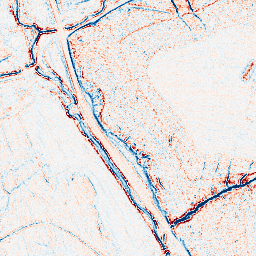
Category: edge_preserving
Decomposition family: anisotropic_diffusion
Decomposition parameters: iterations: 5
kappa: 100
gamma: 0.1
Upsampling method: cubic_mitchell
Upsampling parameters: scale: 8
Upsampling scale: 8